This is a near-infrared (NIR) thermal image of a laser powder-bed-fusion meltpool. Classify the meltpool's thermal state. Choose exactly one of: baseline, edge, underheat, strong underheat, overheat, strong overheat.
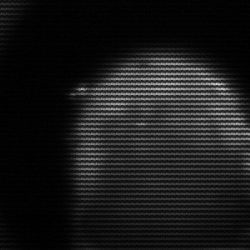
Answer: edge